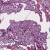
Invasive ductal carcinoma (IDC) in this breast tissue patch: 1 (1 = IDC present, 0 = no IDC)